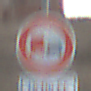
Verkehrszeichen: UeberholverbotKraftfahrzeuge
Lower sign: ZeitangabenMitBeschraenkungAufWochentage3
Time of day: SunriseSunset
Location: Outdoor (RoadRail)
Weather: PartlyCloudy
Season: NotSpecified
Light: Natural